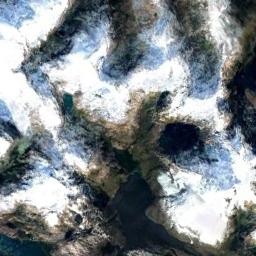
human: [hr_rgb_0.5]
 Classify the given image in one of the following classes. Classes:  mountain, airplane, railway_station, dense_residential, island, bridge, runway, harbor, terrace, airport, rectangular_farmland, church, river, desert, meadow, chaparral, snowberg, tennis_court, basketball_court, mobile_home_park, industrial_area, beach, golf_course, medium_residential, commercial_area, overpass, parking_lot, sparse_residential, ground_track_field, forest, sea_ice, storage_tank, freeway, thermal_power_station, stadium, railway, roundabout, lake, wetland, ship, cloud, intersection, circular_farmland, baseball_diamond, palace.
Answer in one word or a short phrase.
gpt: snowberg